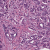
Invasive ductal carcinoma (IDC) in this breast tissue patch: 1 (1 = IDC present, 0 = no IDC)